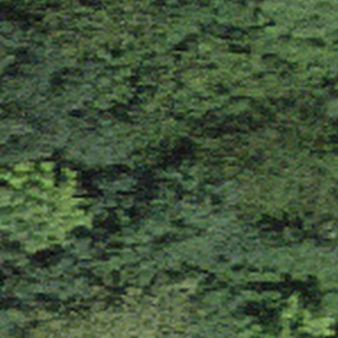
Label: other